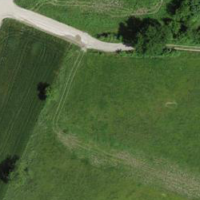
EUNIS habitat code: 52
Species observed at this site:
Corvus corone
Columba palumbus
Vulpes vulpes
Chloris chloris
Milvus migrans
Streptopelia decaocto
Pica pica
Falco tinnunculus
Sylvia atricapilla
Motacilla alba
Turdus merula